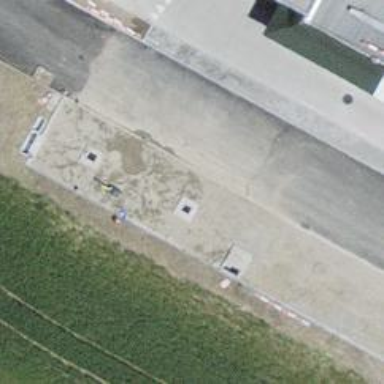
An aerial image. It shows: Charging station.